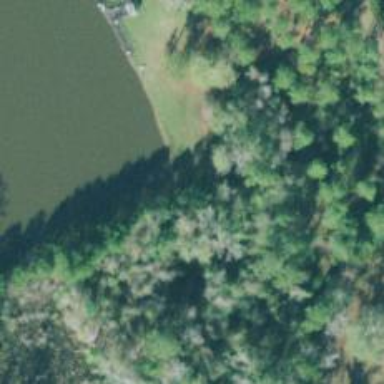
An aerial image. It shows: Dam along waterway.